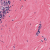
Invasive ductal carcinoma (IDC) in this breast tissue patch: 0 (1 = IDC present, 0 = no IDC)